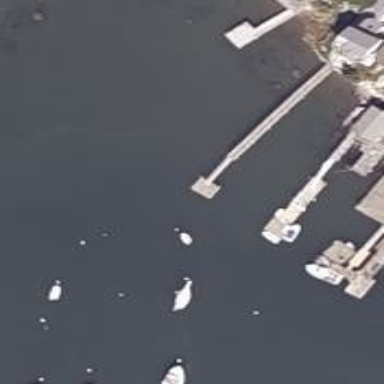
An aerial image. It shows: Man-made pier.